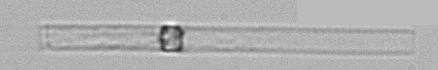
Label: Dactyliosolen_blavyanus